Interaction volume radius: 10 \u00c5
Interaction volume height: 10 \u00c5
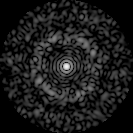
Disorder parameter: 0.8496